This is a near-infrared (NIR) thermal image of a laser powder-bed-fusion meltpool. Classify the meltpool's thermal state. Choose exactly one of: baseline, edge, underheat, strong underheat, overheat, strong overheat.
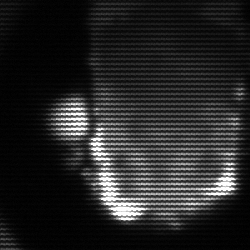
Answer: baseline